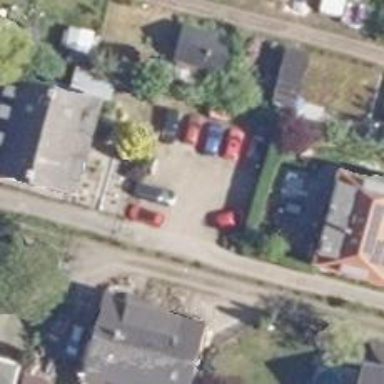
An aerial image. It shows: Parking area.